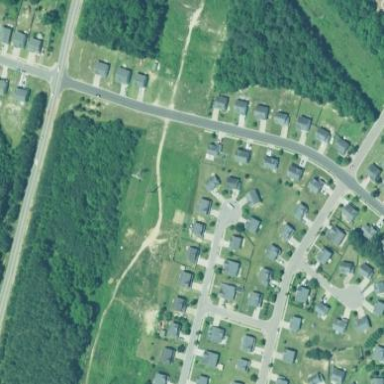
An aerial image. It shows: Residential area within neighborhood.